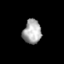
Tissue: skin
Cell type: Epithelial cells
Senescence score: 0.2752
Nuclear area (px): 426
Mean DAPI intensity: 170.732